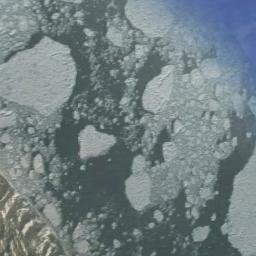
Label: sea_ice